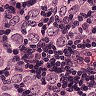
Metastatic tissue present: yes